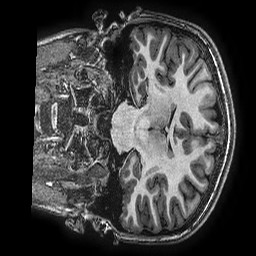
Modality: T1w
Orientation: coronal
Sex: female
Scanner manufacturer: ge
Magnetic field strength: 3 T
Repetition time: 0.00766 s
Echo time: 0.003476 s